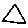
Label: triangle